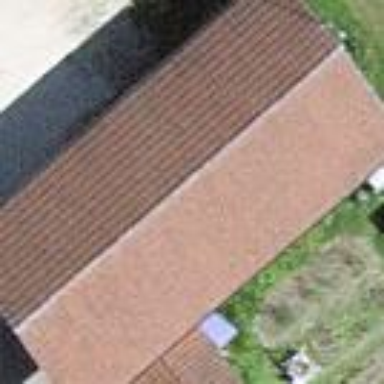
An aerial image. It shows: Garage building.